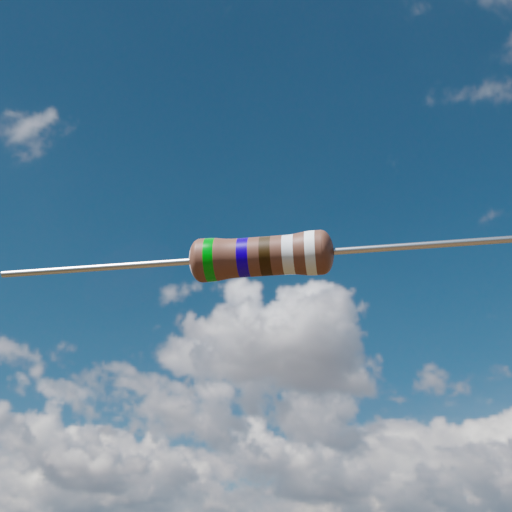
Resistor colour bands (in order): green, blue, brown, white, white